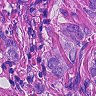
Metastatic tissue present: yes